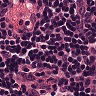
Metastatic tissue present: no